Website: crate-barrel
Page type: account-selection
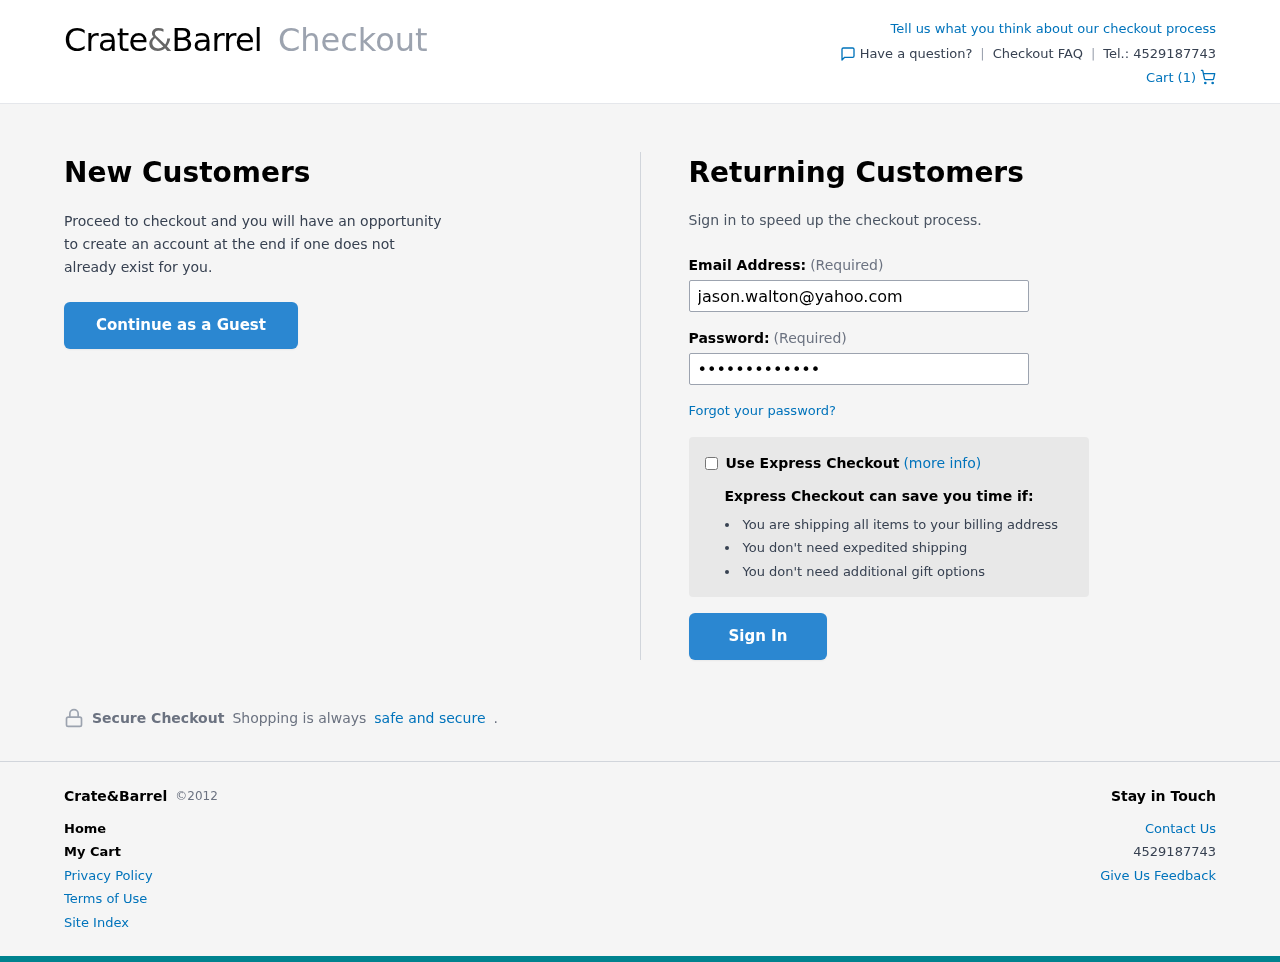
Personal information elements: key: PII_EMAIL
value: jason.walton@yahoo.com
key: PII_PHONE
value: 4529187743
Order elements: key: ORDER_NUM_ITEMS
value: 1